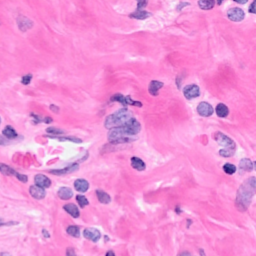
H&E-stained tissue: Breast